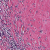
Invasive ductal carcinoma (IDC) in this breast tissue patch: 1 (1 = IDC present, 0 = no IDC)